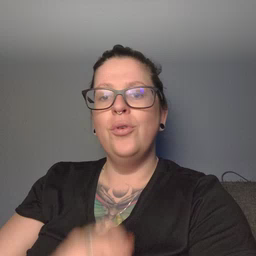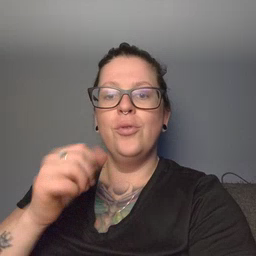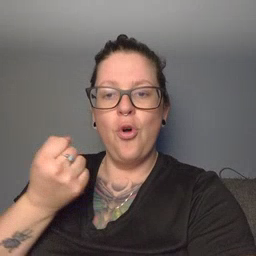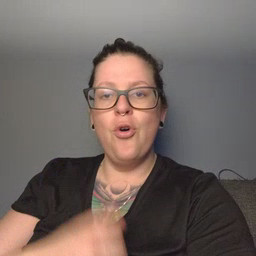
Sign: car